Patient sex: M
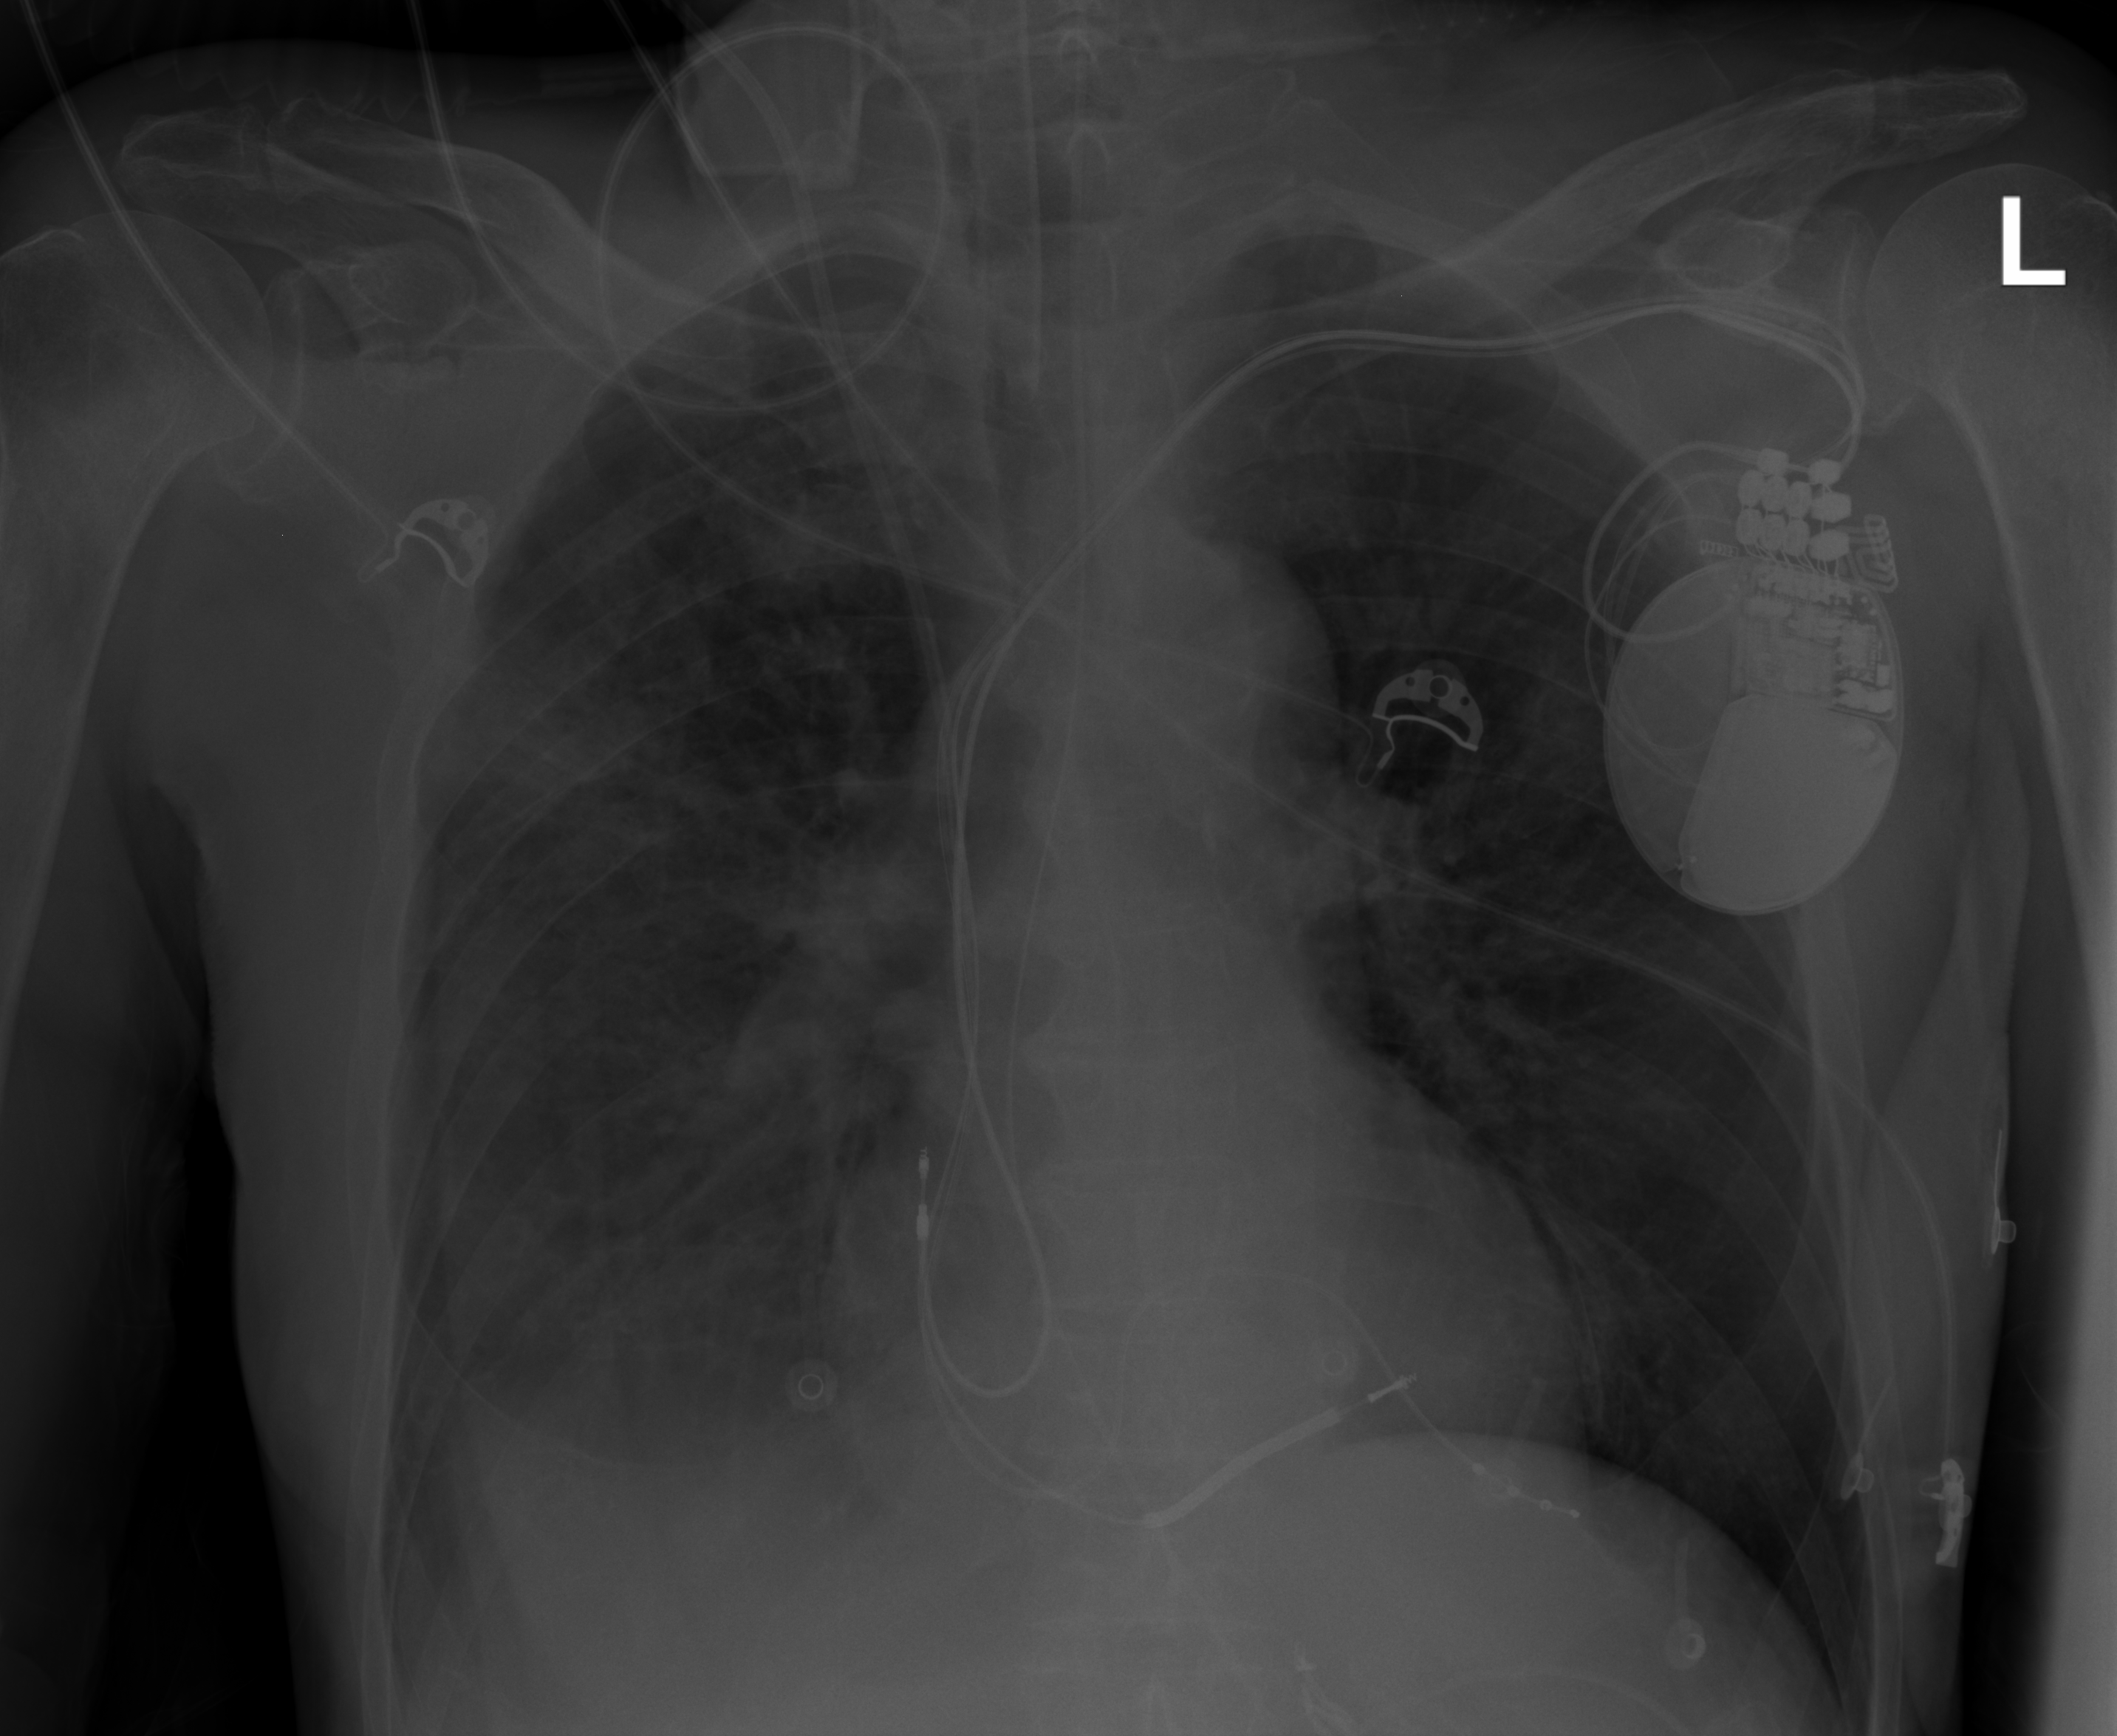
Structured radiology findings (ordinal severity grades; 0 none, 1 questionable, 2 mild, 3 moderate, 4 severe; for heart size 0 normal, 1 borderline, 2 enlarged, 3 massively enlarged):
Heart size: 0
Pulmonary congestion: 0
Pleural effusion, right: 2
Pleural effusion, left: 0
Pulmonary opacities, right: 2
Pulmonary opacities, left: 0
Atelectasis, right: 2
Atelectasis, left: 0